Interaction volume radius: 10 \u00c5
Interaction volume height: 15 \u00c5
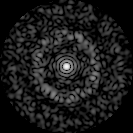
Disorder parameter: 0.8557